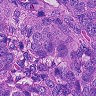
Metastatic tissue present: yes